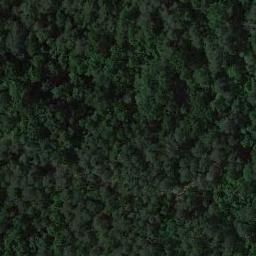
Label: forest